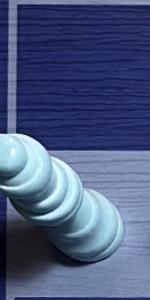
Label: Queen_White